Field crop: maize
Growth stage: 2
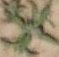
Species: atriplex